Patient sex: M
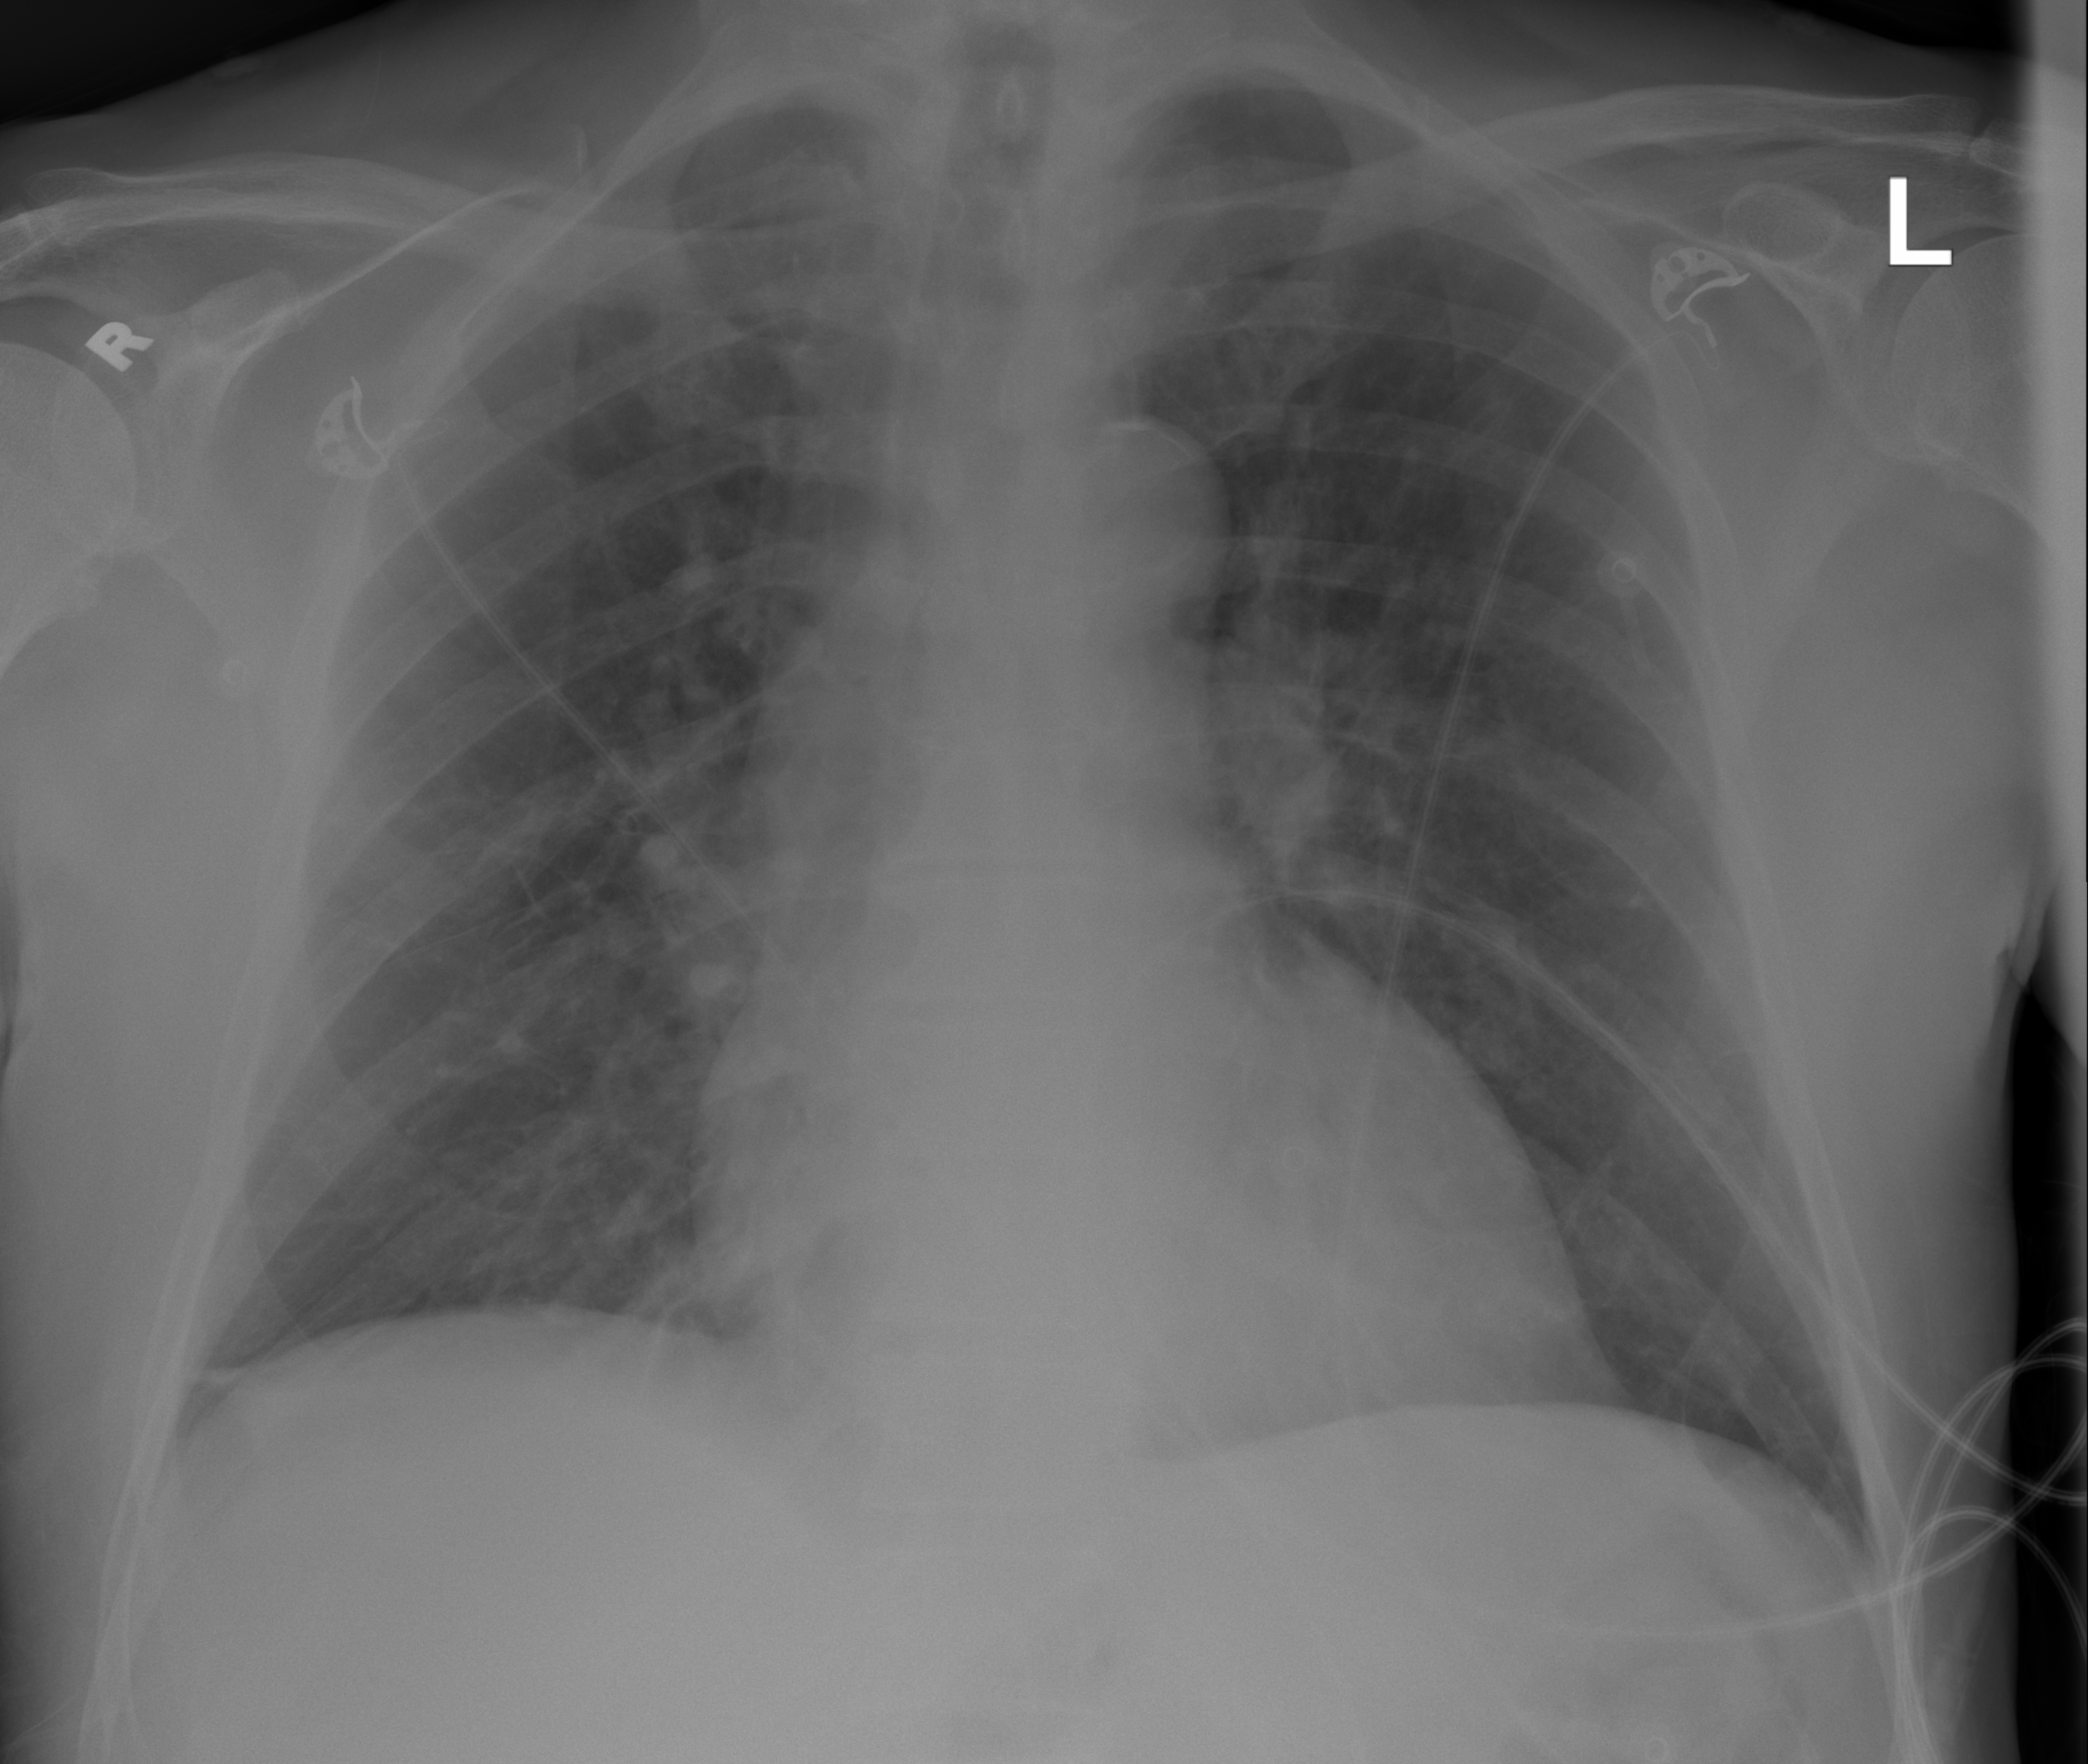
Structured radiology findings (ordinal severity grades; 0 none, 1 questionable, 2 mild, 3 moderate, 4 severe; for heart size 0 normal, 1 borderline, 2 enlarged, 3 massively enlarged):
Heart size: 1
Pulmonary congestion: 0
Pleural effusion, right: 0
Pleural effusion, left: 0
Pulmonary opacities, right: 0
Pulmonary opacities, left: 0
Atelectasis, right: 2
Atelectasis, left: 0